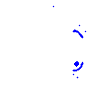
Particle: kaon